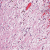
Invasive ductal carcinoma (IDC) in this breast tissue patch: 0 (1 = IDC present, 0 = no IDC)